Question: I have a state that contains a collection of items:
'''
import { State, Action, StateContext } from '@ngxs/store';
import {AddItem} from './app.actions';
export interface Item {
id: number;
name: string;
}
export interface AppStateModel {
items: Item[];
}
@State<AppStateModel>({
name: 'app',
defaults: {
items: []
}
})
export class AppState {
@Action(AddItem)
addItem(ctx: StateContext<AppStateModel>, action: AddItem){
const state = ctx.getState();
ctx.patchState({
items: [
...state.items,
{ id: action.id, name: action.name}
]
});
}
}
'''
My component is subscribed to the list of items in the store, when I add a new item that is reflected in the list displayed (all fine).
### Observed behaviour
I then bind that displayed item to an 'input' field - when I type in that input field I seem to be modifying the state of that item, i.e. the 'View Name' display of the item is also changing.
'''
<ng-container *ngIf="app$ | async as app">
Name: <input #name />
<button (click)="addItem(name.value)">Add Item </button>
<br/>
<br/>
Items List:
<div *ngFor="let item of app.items">
View Name: <span>{{item.name}}</span>
</div>
<br/>
Items List 2 with updates:
<div *ngFor="let item of app.items">
Update Name: <input [(ngModel)]="item.name" />
</div>
</ng-container>
'''

Is this expected behaviour? I was expecting that I would not see that change reflected in the 'view only' list.
Or is this just a case of me doing something I shouldn't be - I know I should really be dispatching that change via an action to the store like this:
'Update Name: <input [ngModel]="item.name" (ngModelChange)="updateItem(item.name)" />'
'''
updateItem(value) {
this.store.dispatch(new UpdateItemAction(value));
}
'''
I'm testing this with
'''
* ngxs: 3.0.1
* @angular/core: 6.0.0
'''
See full sample repo here <URL>
Thanks!
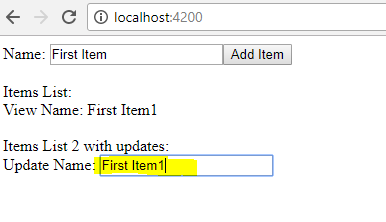
Answer: It's not a bug, it's a feature ;)
When selecting a piece of the state it will in fact return the object that is the state.
Which means that if you change a property to something else the state will get updated.
What I would suggest when working with a form is that you make a copy of the data before you start changing it with ngModel.
when using reactive forms there is a function called patchValue which will do this.
<URL>
When it comes to normal forms you will have to do it manually.
lodash comes with a function called cloneDeep which should help you
<URL>
'''
var objects = [{ 'a': 1 }, { 'b': 2 }];
var deep = _.cloneDeep(objects);
console.log(deep[0] === objects[0]);
// => false
'''